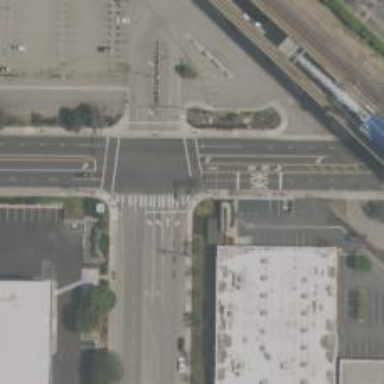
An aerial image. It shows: Footway on asphalt with marked crossing lines.